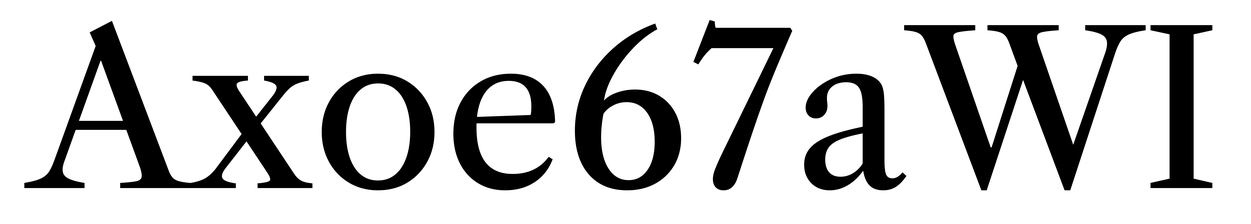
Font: LibreCaslonText_Regular